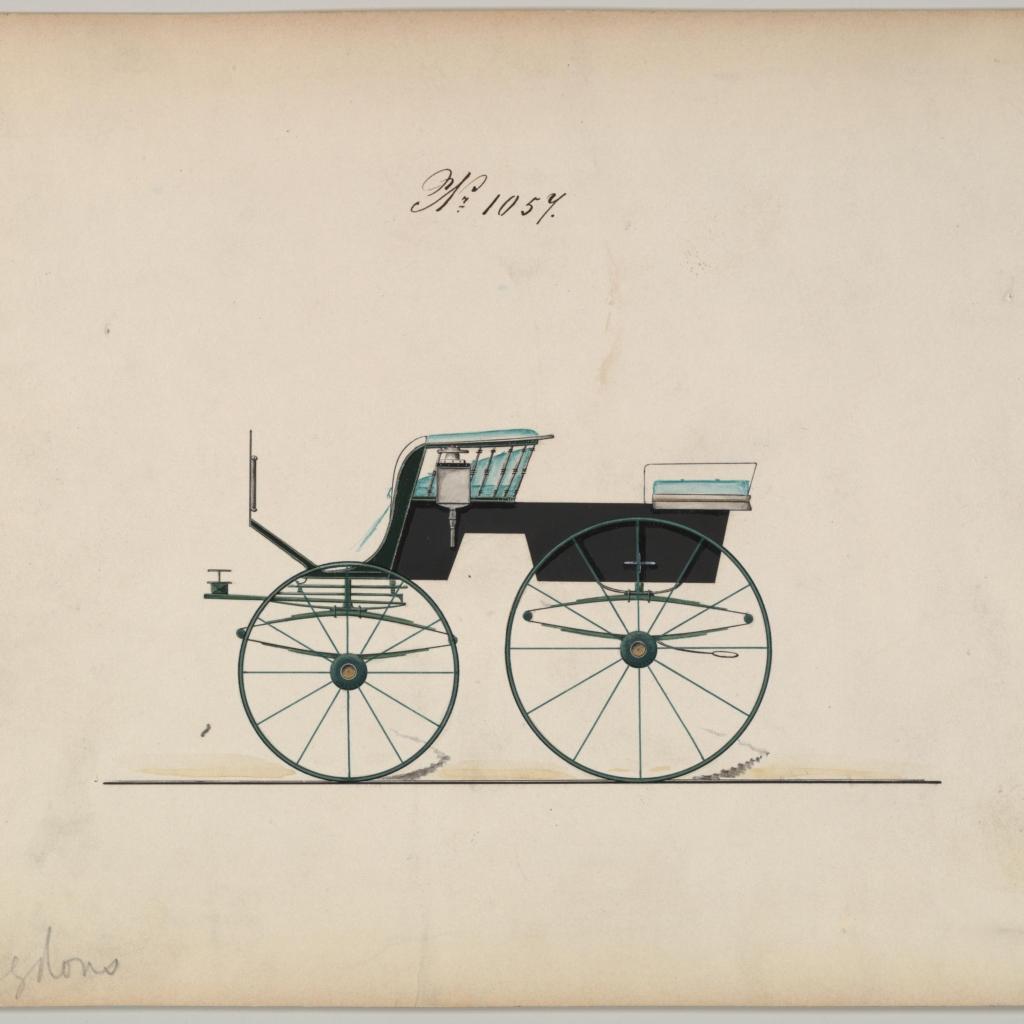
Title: Design for 4 seat Phaeton, no top, no. 1057
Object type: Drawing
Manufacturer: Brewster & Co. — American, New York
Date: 1850–70
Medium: Watercolor and  India ink and metallic ink
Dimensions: Sheet: 7 1/8 × 9 7/8 in. (18.1 × 25.1 cm)
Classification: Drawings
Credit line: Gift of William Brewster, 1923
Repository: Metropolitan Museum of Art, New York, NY